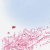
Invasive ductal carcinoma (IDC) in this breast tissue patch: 0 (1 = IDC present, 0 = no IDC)